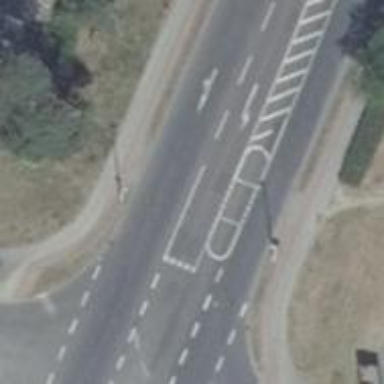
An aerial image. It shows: Uncontrolled crossing with central island on the road.